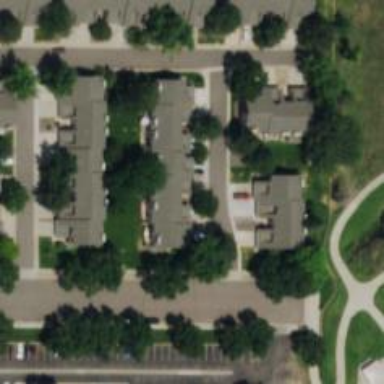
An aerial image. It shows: Living street.